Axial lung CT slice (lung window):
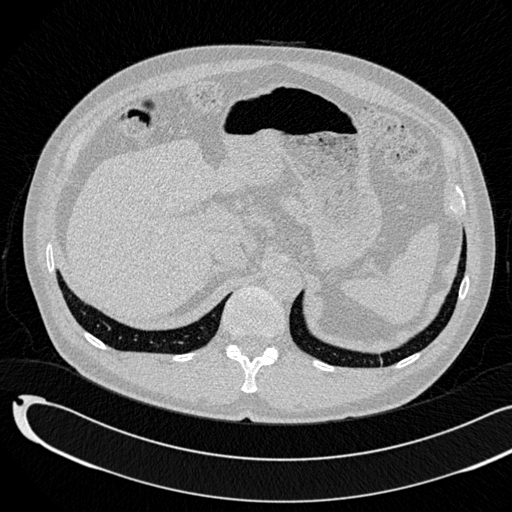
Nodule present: no